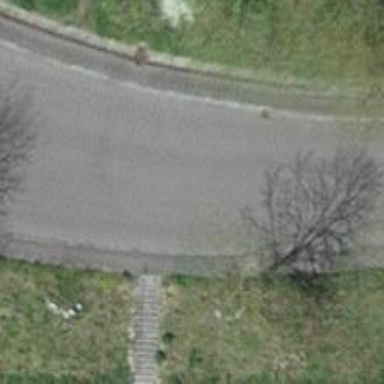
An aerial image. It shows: Set of steps on the road.